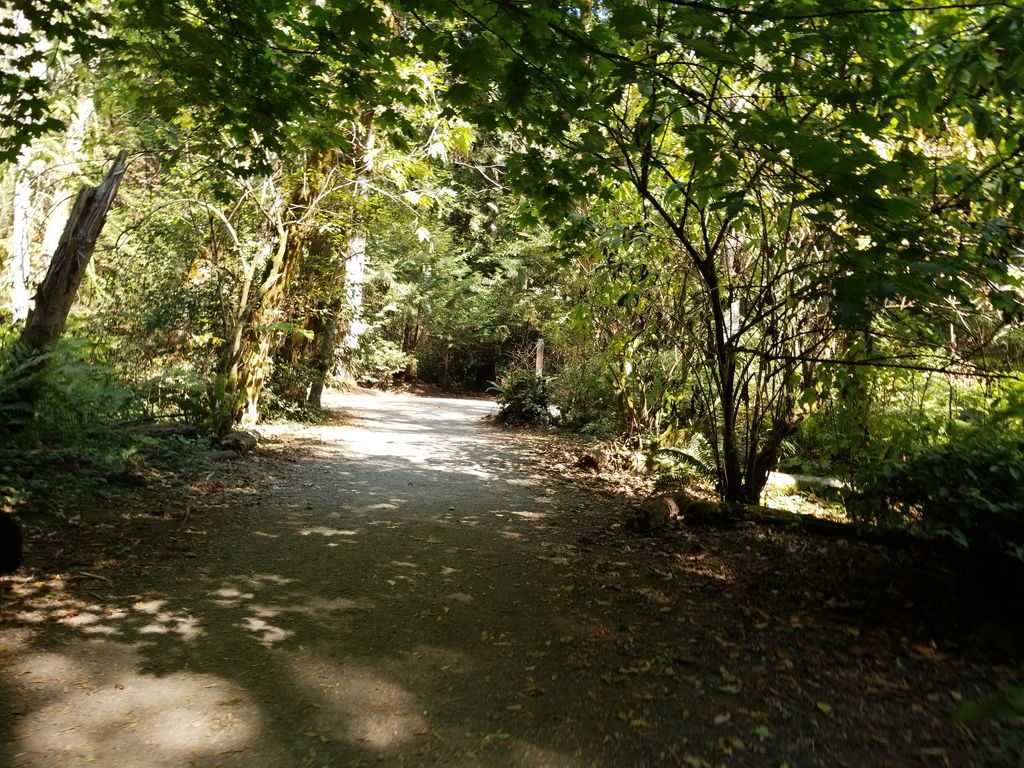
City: vancouver